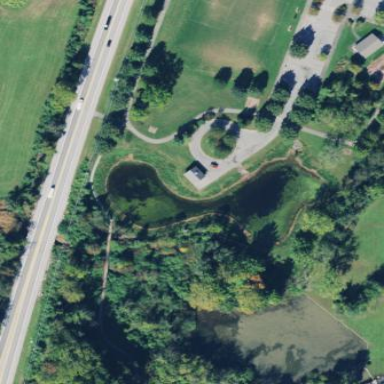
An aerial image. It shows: Serene pond surrounded by nature.